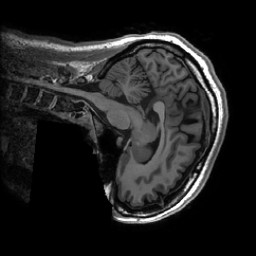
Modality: T1w
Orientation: sagittal
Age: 33
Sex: female
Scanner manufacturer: ge
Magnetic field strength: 3 T
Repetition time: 0.007348 s
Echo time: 0.003036 s